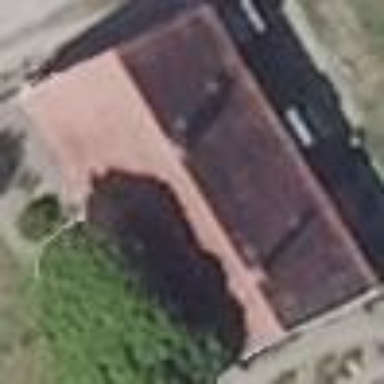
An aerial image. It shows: House with gabled roof oriented along the building.